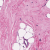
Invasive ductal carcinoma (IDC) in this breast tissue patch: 0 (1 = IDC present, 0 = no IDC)